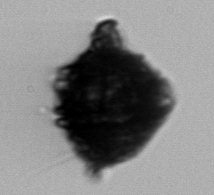
Label: Gonyaulax